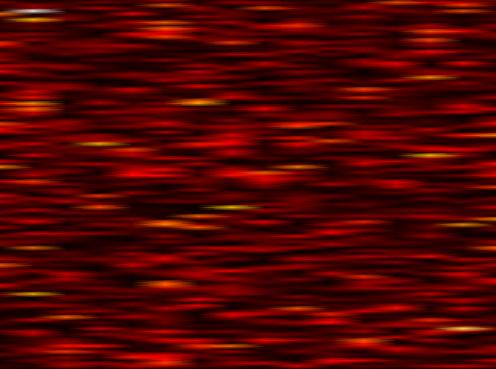
Label: FBMC